Interaction volume radius: 5 \u00c5
Interaction volume height: 25 \u00c5
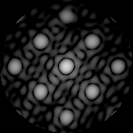
Disorder parameter: 0.1156